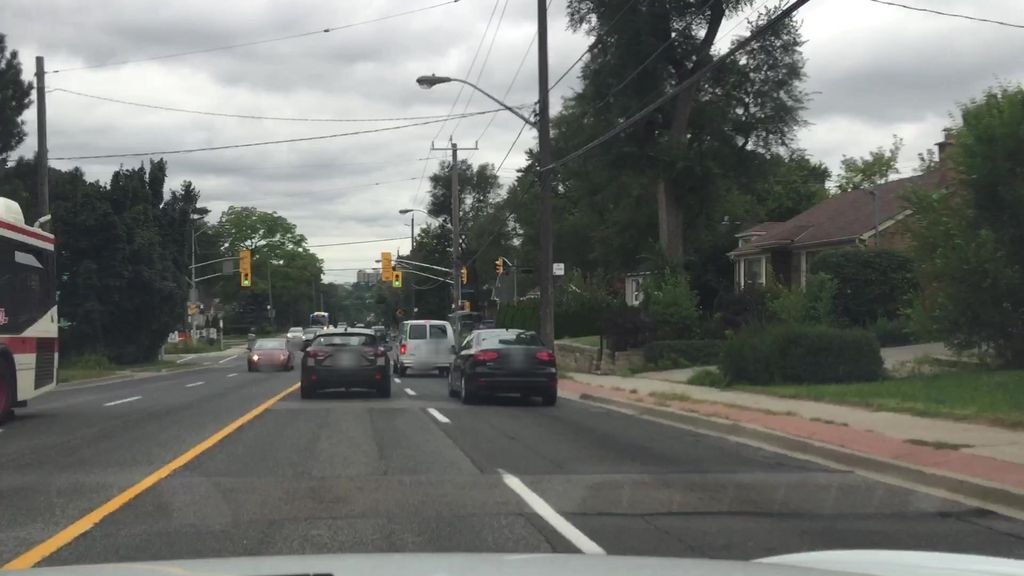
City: toronto